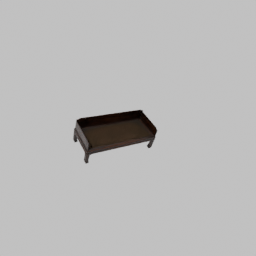
Label: furniture